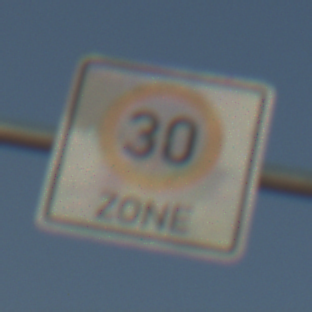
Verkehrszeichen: BeginnZone30
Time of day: SunriseSunset
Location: Outdoor (Special)
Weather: Clear
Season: NotSpecified
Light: Natural